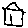
Label: house